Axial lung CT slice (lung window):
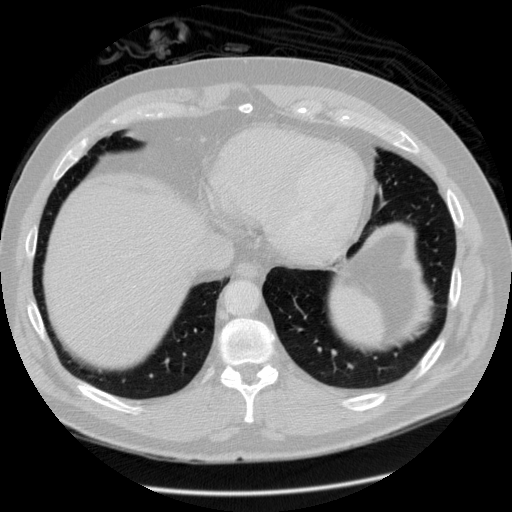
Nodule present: no